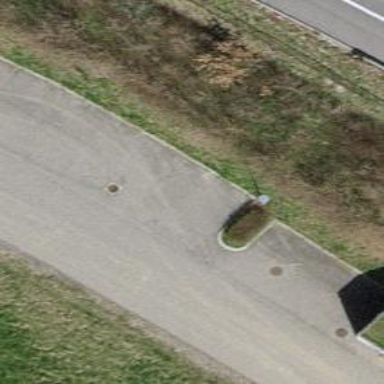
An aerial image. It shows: Parking area with asphalt surface.